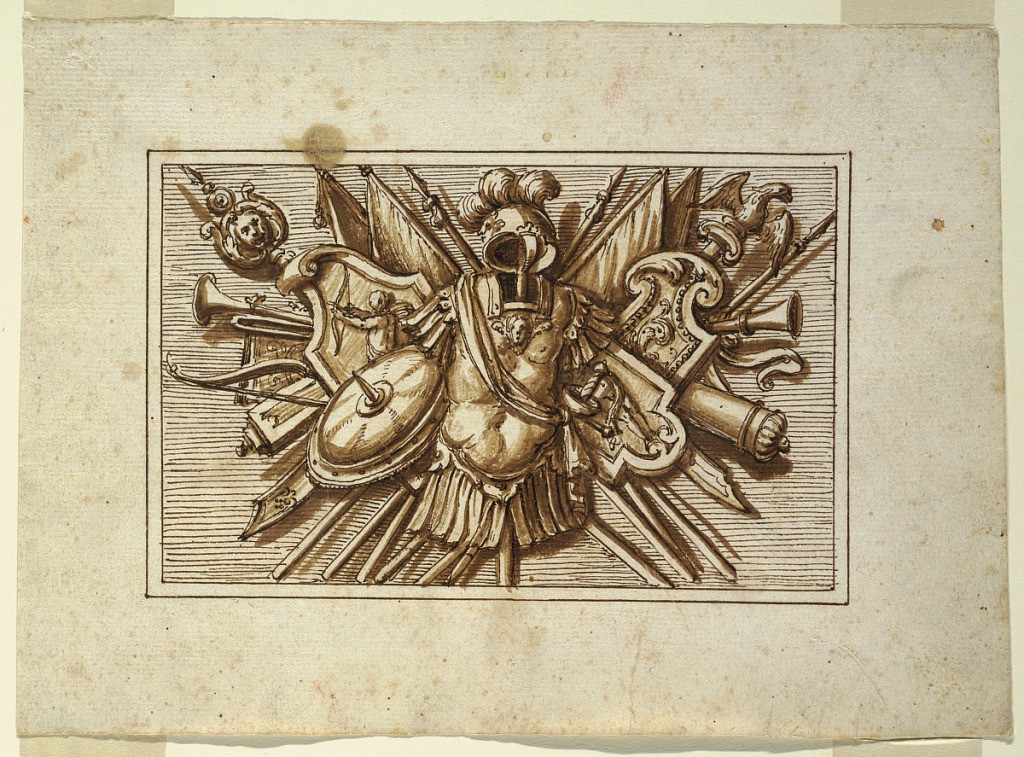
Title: One of a set of trophies of weapons of war as a decoration of a horizontal panel.
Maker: Francesco Bedeschini, Italian
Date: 1675-1699
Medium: Pen, brush, sepia
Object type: Drawing
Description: The drawing has two borderlines, the background bearing horizontal lines. Intended to be engraved